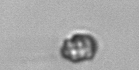
Label: Dinophyceae